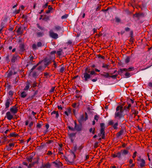
Tumor epithelial tissue: no
Tumor-associated stroma tissue: yes
Normal tissue: no